九年级 · 立体几何学
(本小题8.0分)

一个几何体由大小相同的小立方块搭成, 从上面看到的几何体的形状如图所示, 其中小正方形中的数字表示在该位置的小正方体的个数, 请画出从正面和左面看到的这个几何体的形状图.

| 1 | 2 |  |
| :--- | :--- | :--- |
|  | 2 | 3 |
|  |  | 1 |
|  |  |  |
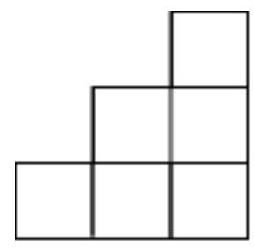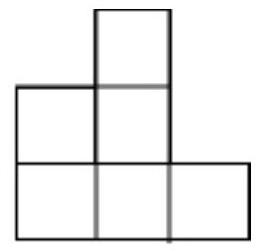
答案: 解: 如图所示:

主视图

左视图

【解析】由已知条件可知, 从正面看有3列, 每列小正方数形数目分别为 $1,2,3$; 从左面看有 3 列,每列小正方形数目分别为 $2,3,1$. 据此可画出图形.

考查几何体的三视图画法. 由几何体的俯视图及小正方形内的数字, 可知主视图的列数与俯视图的列数相同, 且每列小正方形数目为俯视图中该列小正方形数字中的最大数字. 左视图的列数与俯视图的行数相同, 且每列小正方形数目为俯视图中相应行中正方形数字中的最大数字